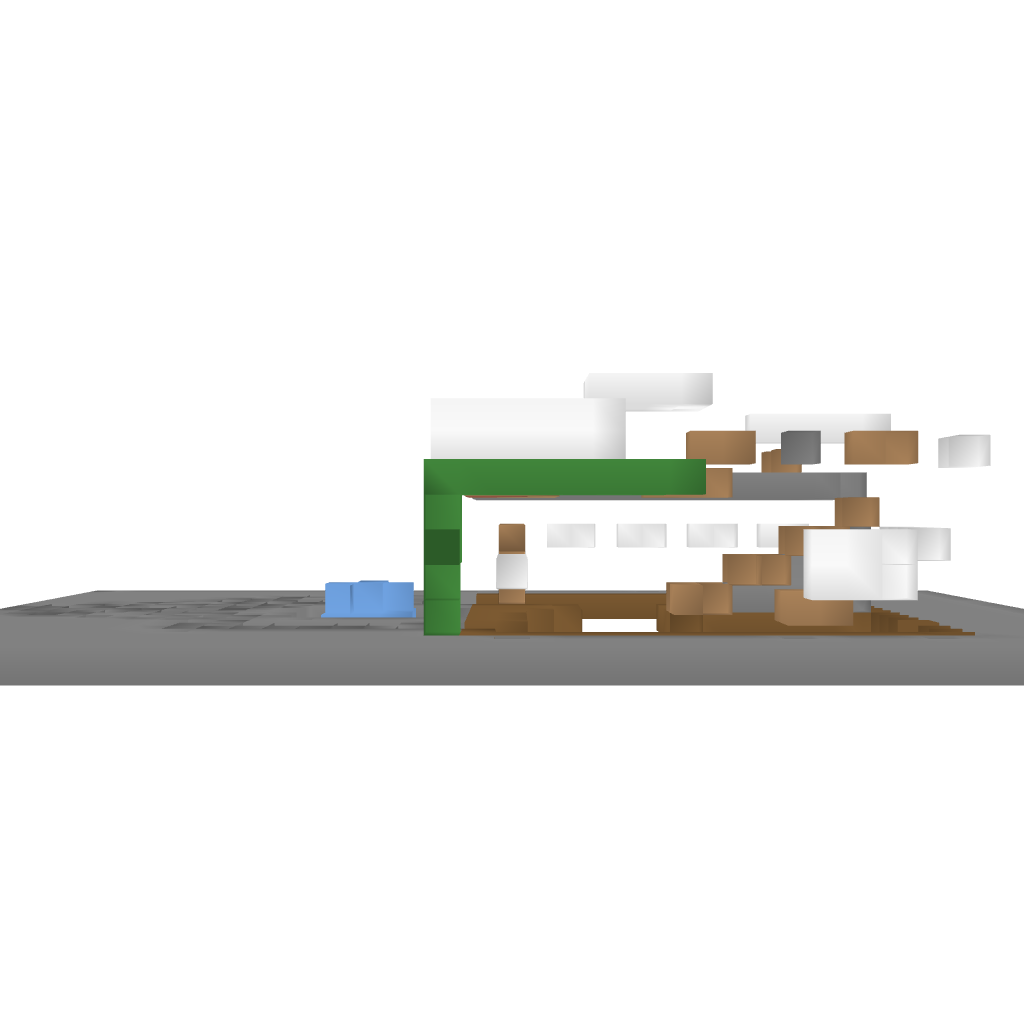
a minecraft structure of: modern house 2 bad low quality